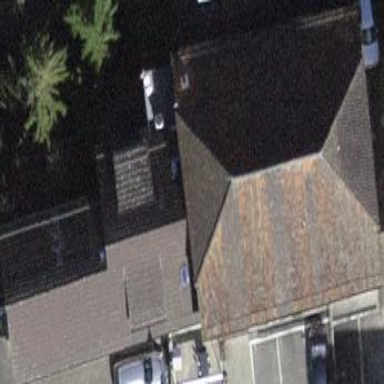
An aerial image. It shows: Restaurant in building.